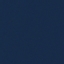
Land use / land cover class: SeaLake